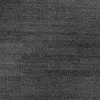
Atmospheric dust classification: dusty